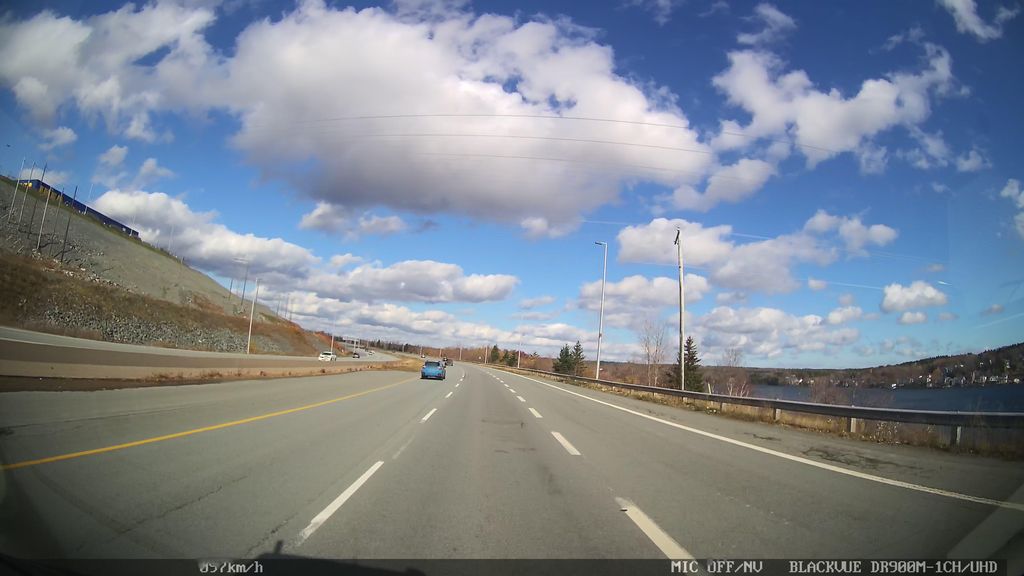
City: halifax